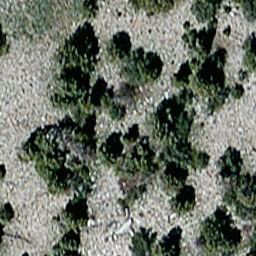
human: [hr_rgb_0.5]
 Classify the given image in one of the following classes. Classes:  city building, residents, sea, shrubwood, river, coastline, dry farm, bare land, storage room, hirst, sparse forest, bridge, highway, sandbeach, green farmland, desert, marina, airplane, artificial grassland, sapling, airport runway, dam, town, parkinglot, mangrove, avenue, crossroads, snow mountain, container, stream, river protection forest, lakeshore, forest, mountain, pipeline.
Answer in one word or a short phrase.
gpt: sparse forest